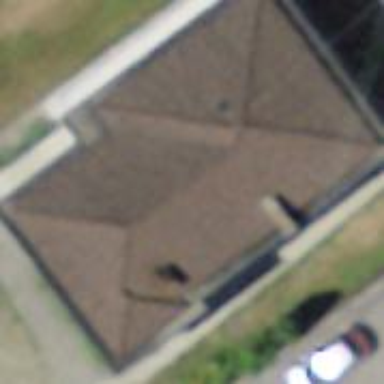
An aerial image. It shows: Simple house.